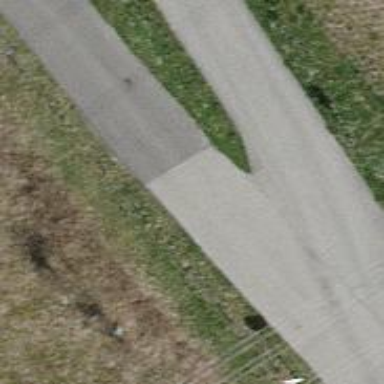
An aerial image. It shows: Unclassified road with opposite cycleway.